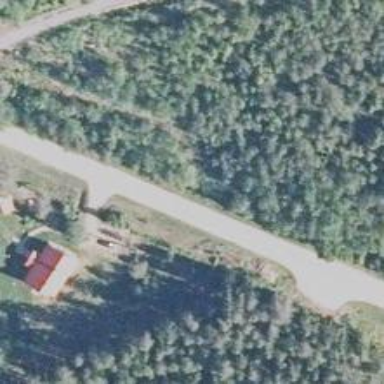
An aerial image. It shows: Tertiary road.